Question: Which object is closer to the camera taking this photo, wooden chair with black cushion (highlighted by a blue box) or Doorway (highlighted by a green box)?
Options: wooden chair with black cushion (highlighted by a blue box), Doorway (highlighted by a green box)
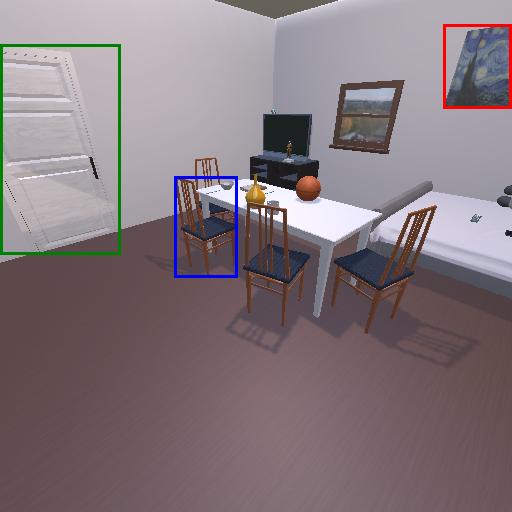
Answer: wooden chair with black cushion (highlighted by a blue box)